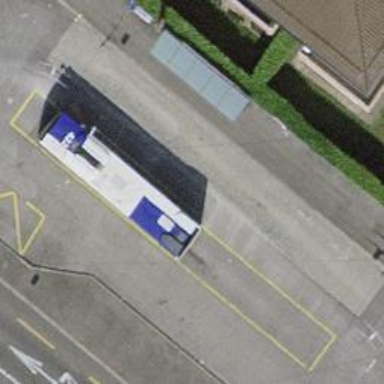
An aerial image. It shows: Bus stop for trolleybuses with designated stop position.